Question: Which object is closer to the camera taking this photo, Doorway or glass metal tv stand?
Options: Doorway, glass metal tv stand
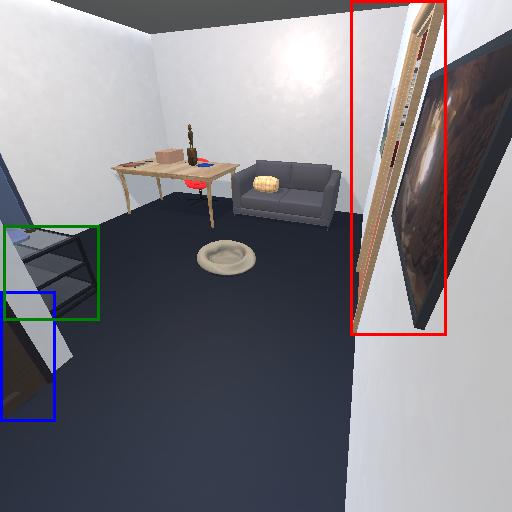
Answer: Doorway